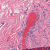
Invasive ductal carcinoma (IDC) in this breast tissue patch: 1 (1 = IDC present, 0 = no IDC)